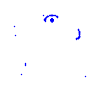
Particle: proton